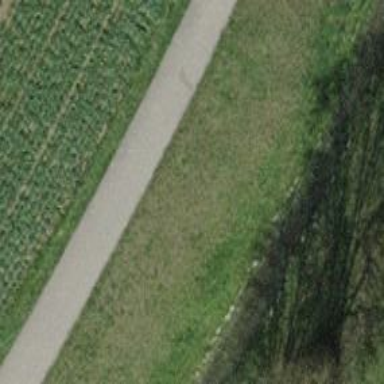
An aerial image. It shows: Asphalt track with grade1 tracktype suitable for agricultural vehicles.